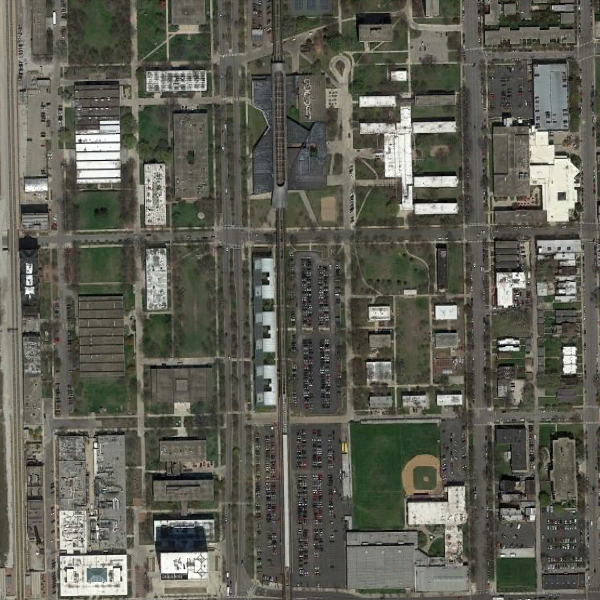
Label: School